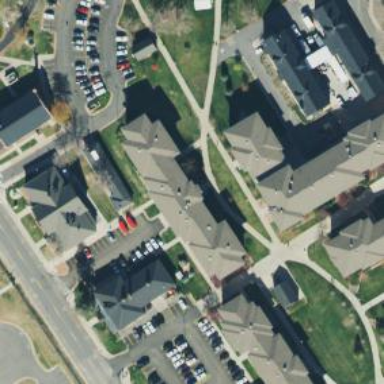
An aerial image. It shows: Dormitory building.